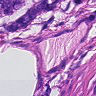
Metastatic tissue present: yes